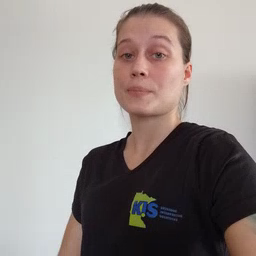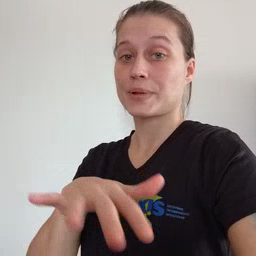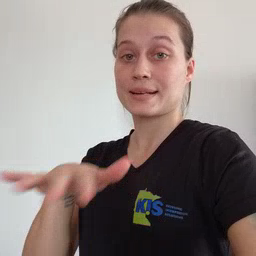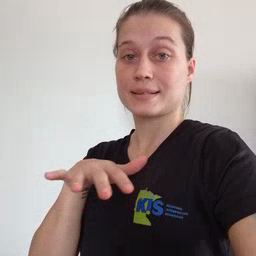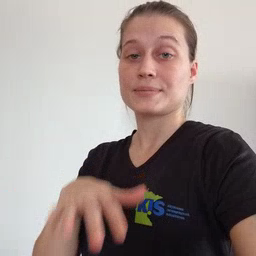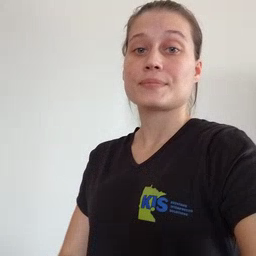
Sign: mitten